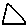
Label: triangle